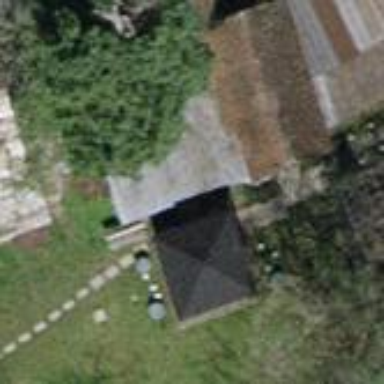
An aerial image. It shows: View of roof of building.